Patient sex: M
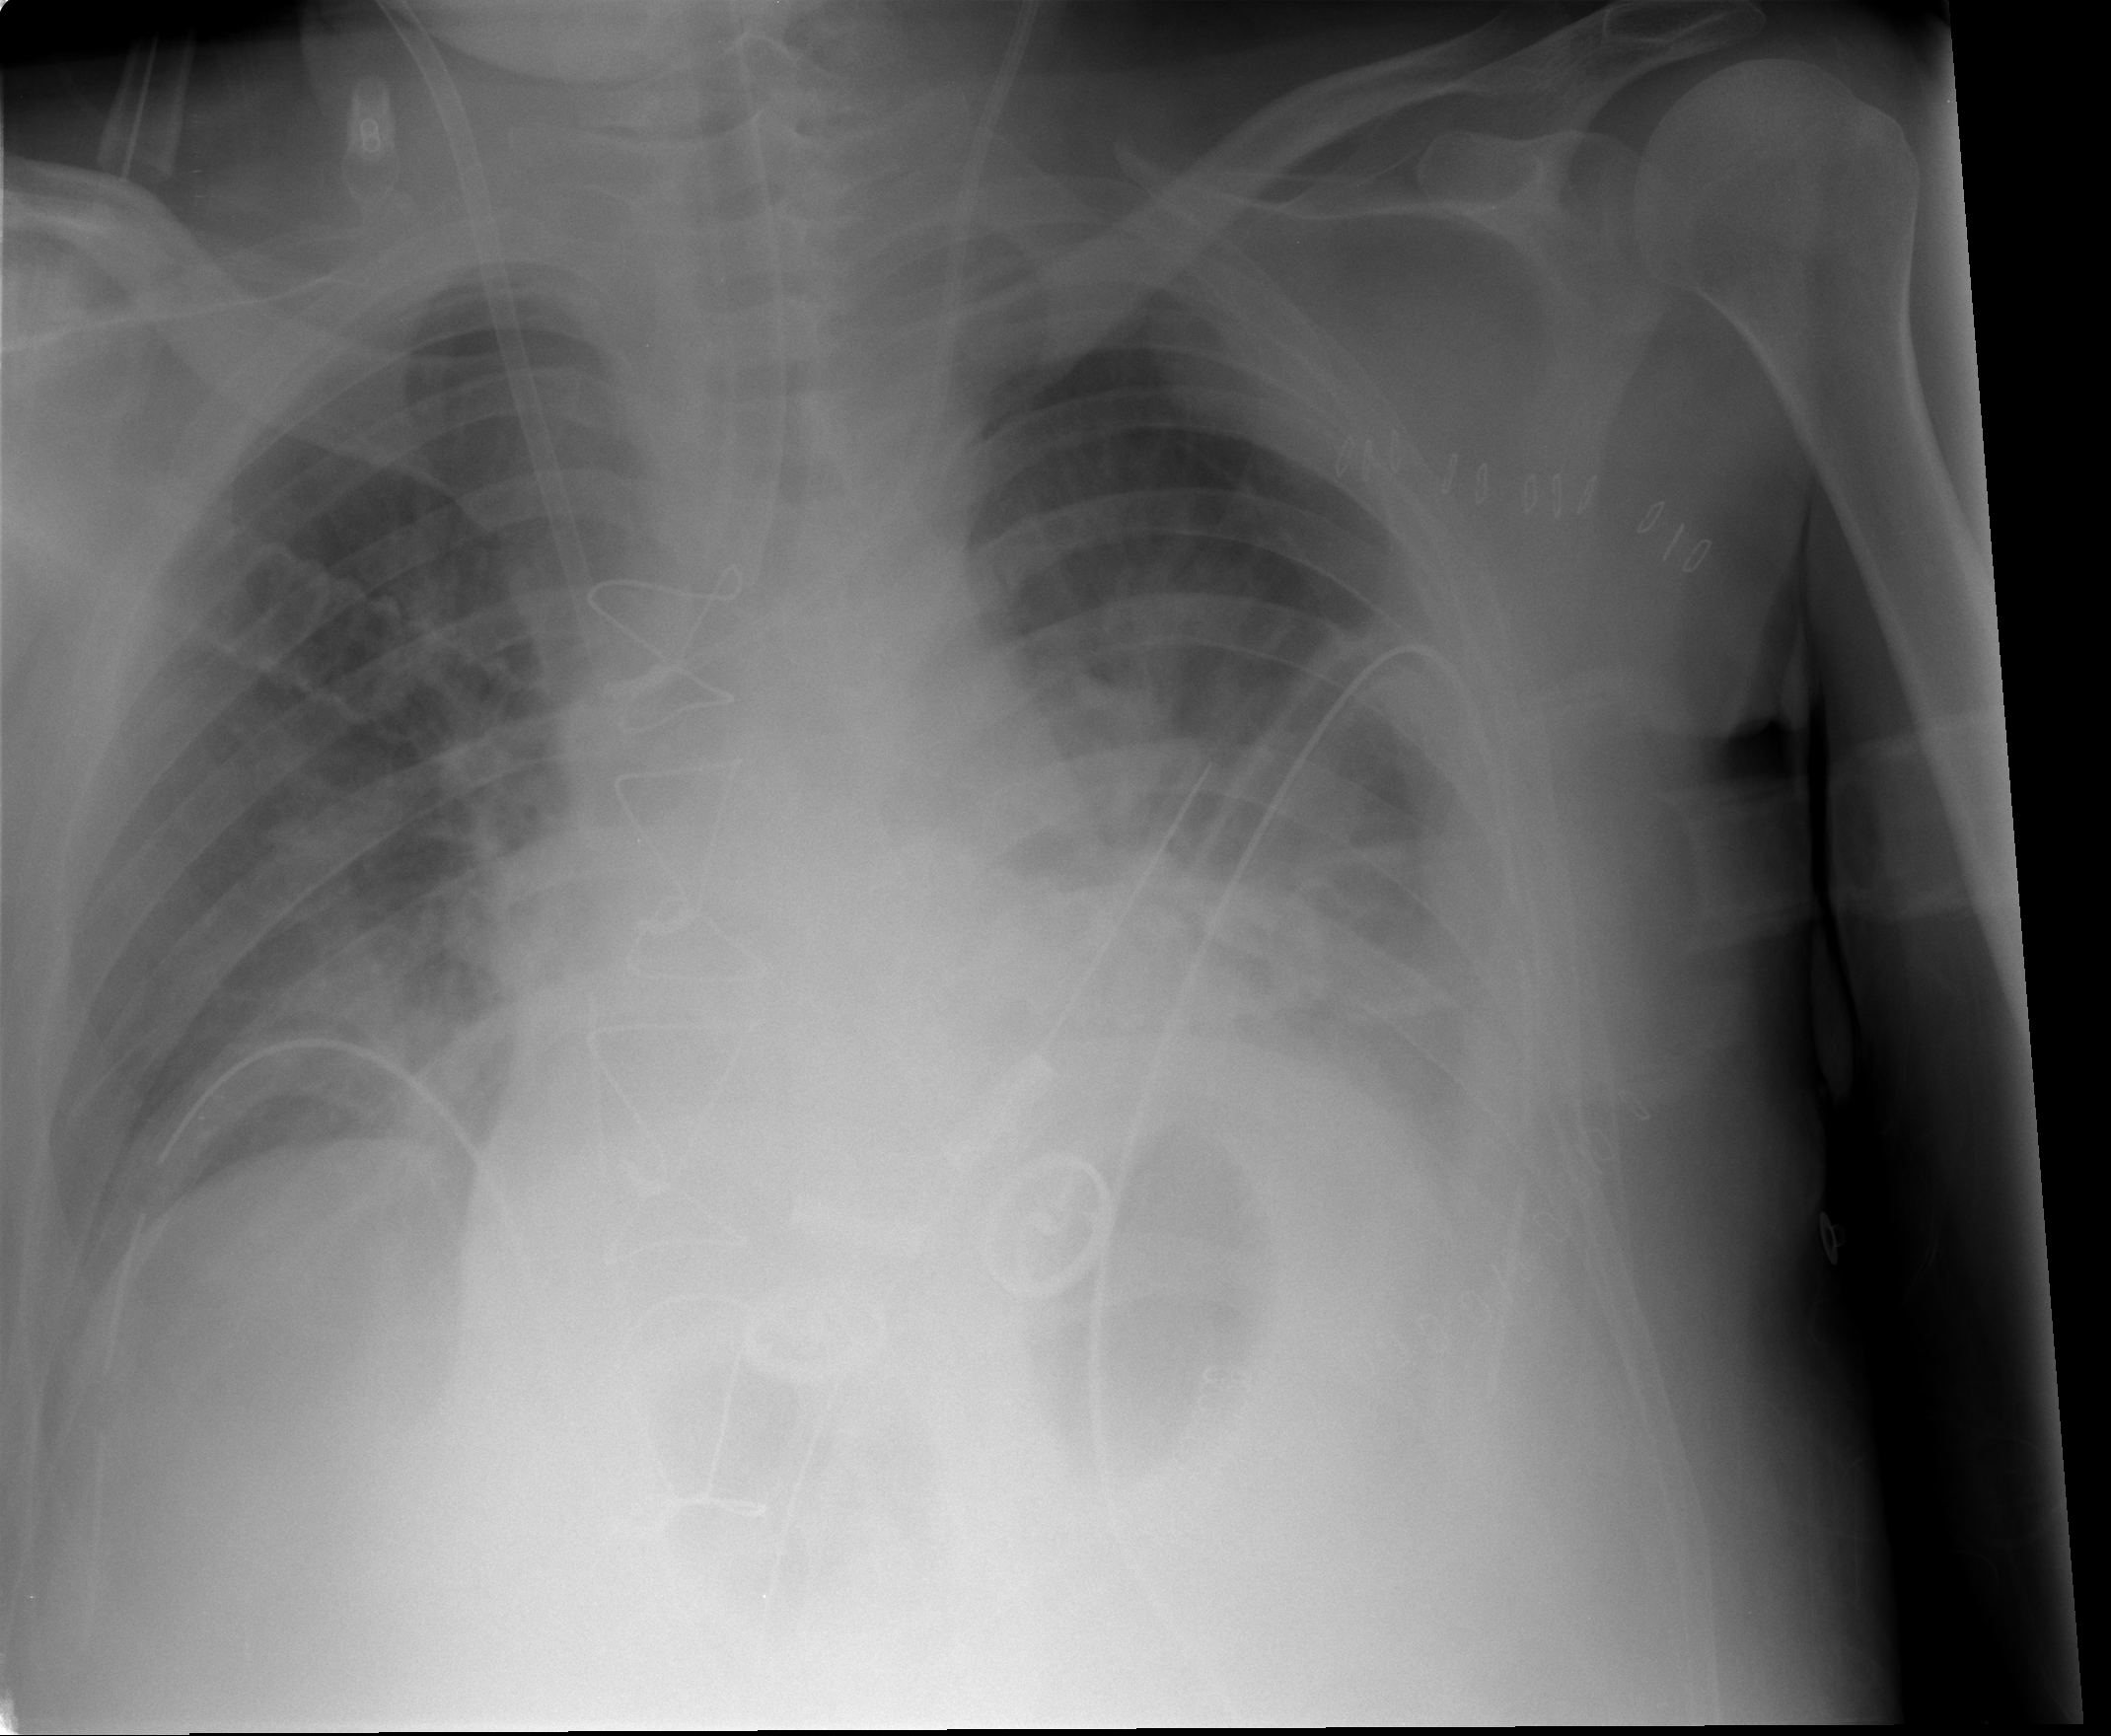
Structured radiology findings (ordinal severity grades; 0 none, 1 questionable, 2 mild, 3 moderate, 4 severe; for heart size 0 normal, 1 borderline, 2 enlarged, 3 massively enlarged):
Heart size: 2
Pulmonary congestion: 2
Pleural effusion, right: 2
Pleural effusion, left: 3
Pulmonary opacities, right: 2
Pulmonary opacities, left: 2
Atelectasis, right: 2
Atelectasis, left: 2